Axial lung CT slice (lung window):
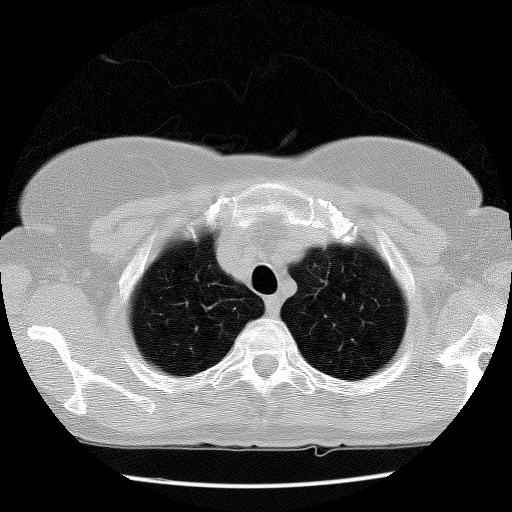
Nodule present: no